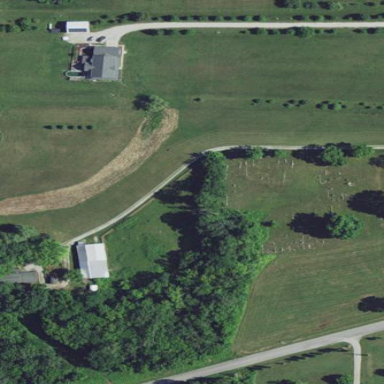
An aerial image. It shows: Cemetery.